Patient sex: M
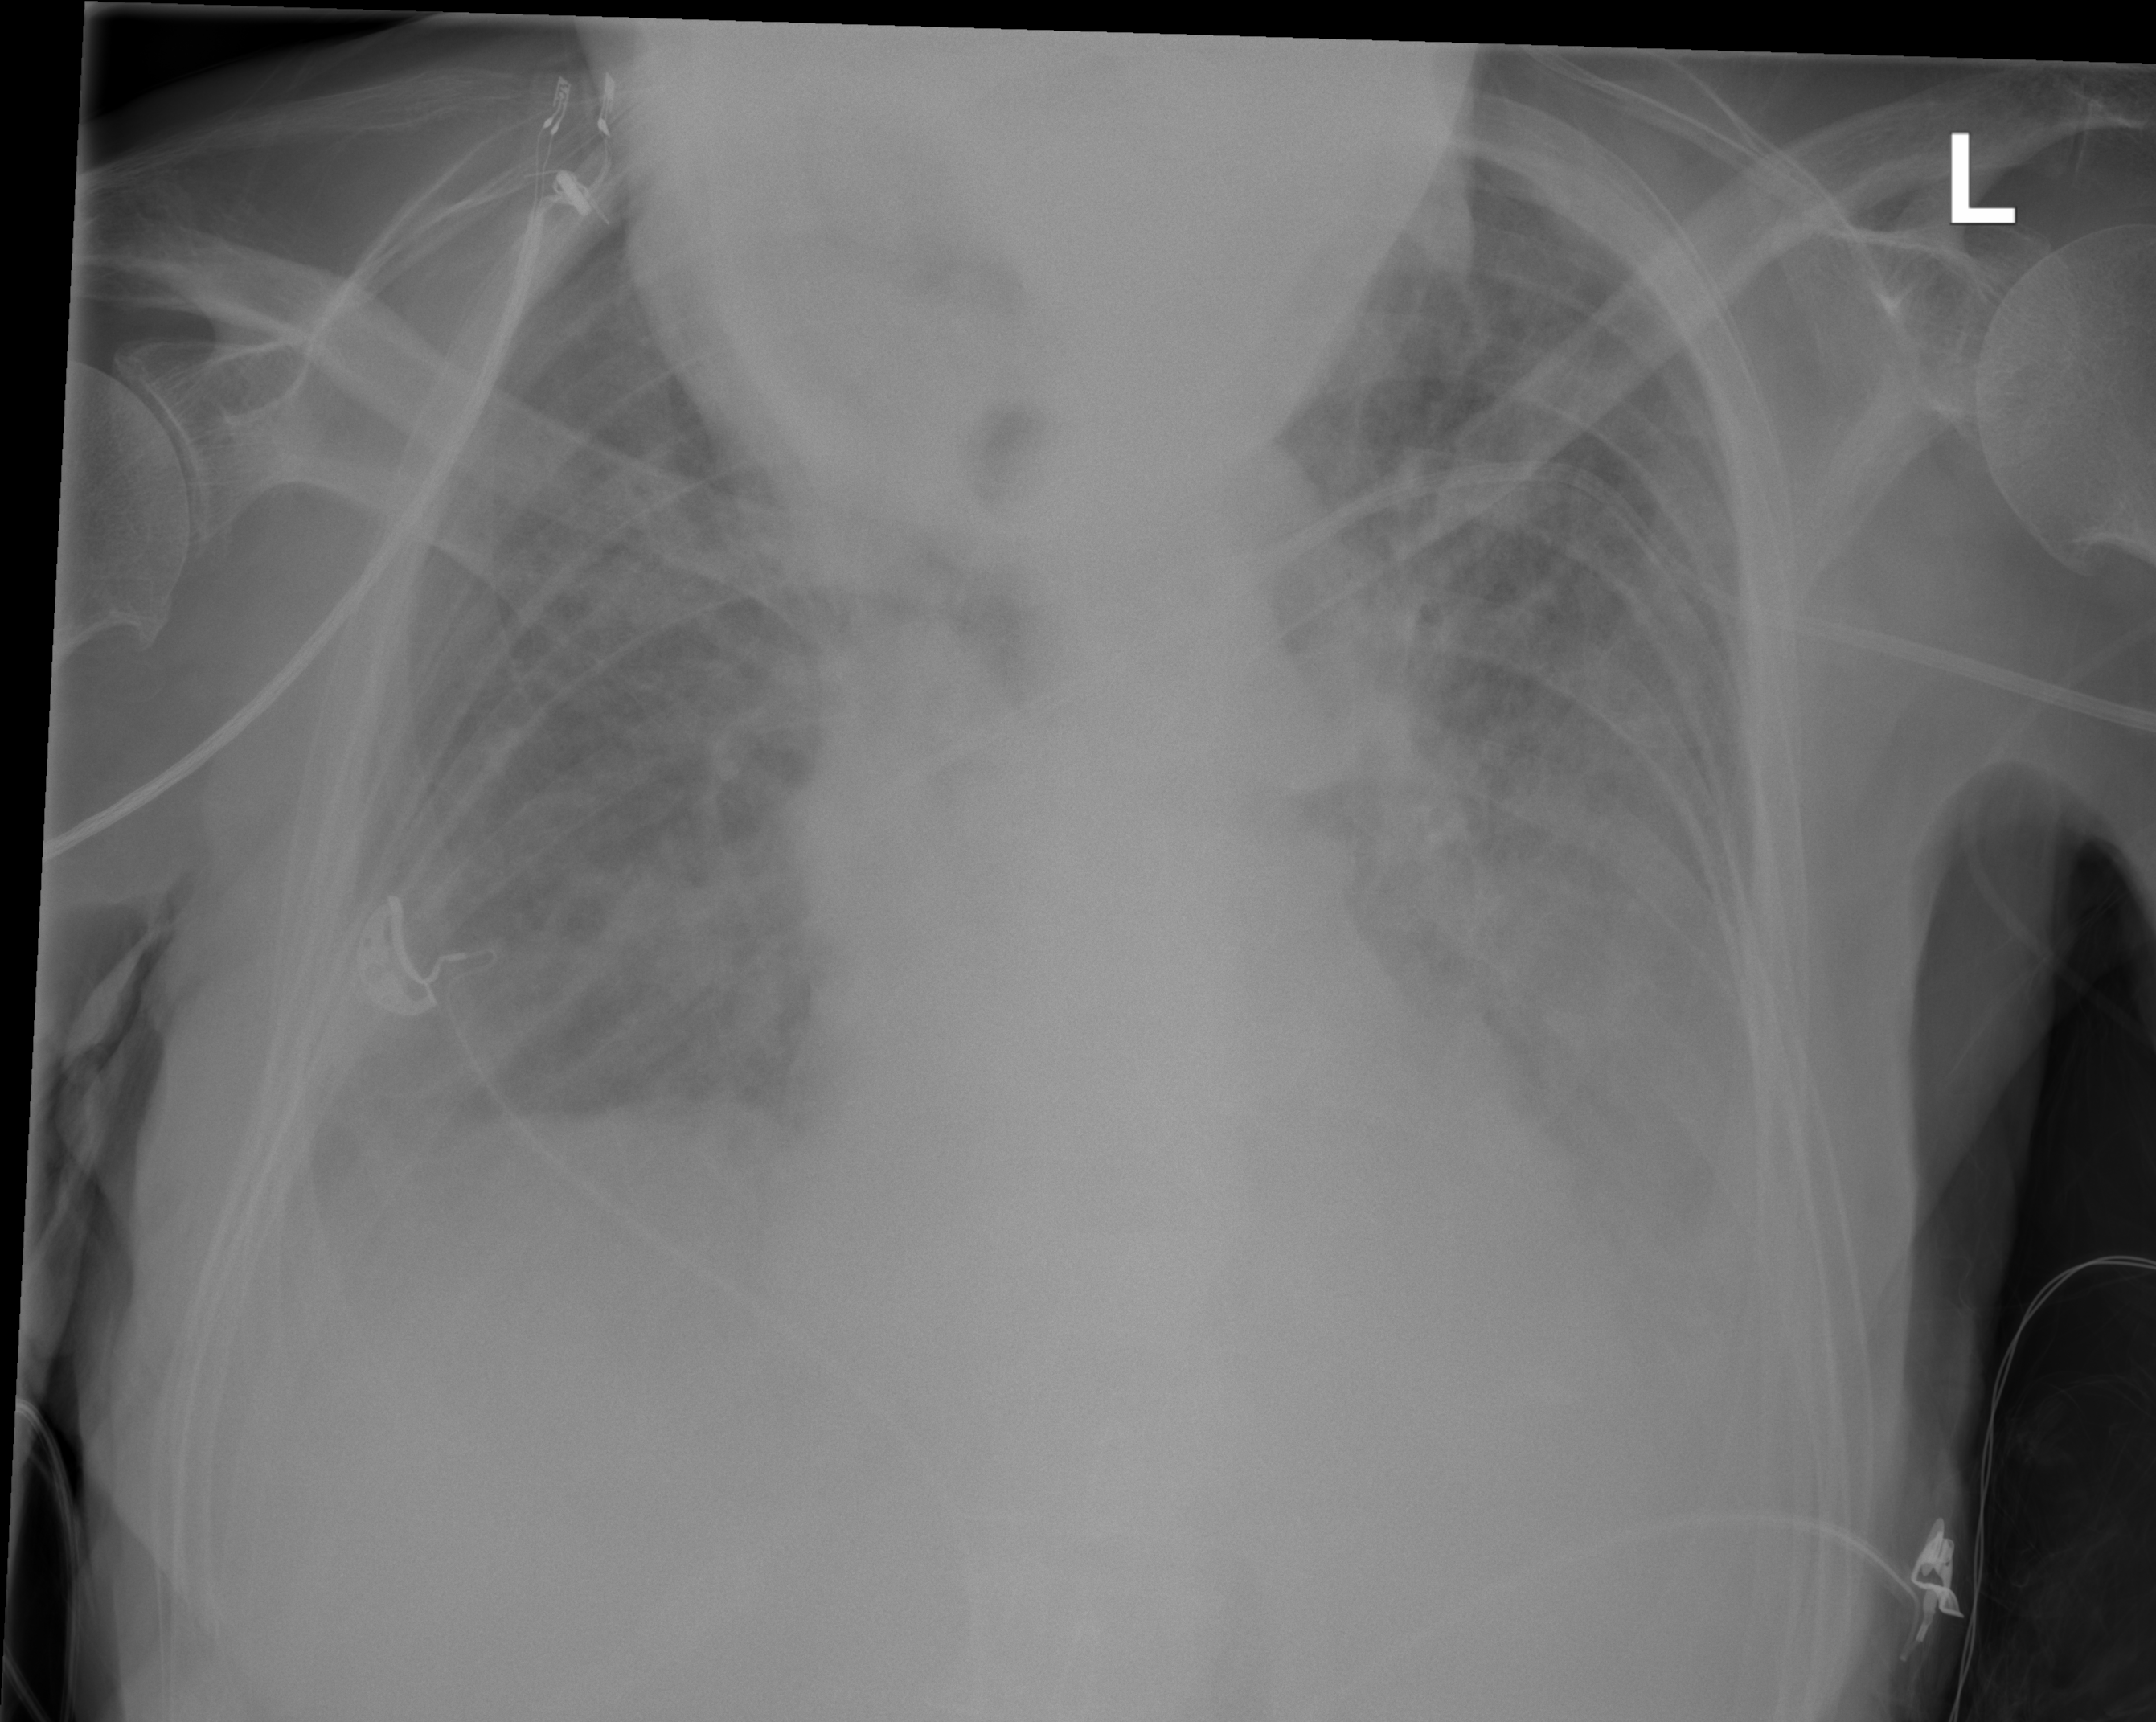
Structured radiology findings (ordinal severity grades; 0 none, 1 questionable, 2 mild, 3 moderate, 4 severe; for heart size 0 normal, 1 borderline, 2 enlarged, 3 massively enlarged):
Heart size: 0
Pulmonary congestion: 3
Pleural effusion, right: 0
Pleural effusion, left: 2
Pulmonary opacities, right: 2
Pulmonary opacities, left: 2
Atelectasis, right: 2
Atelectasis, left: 2